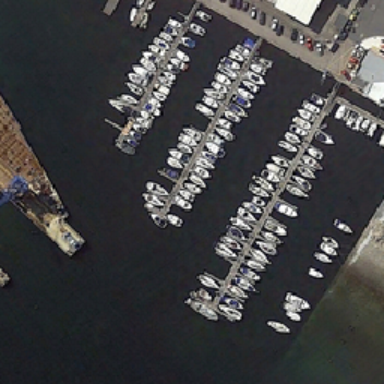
The color of ofuna is white .